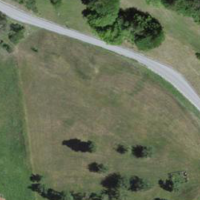
EUNIS habitat code: 24
Species observed at this site:
Pica pica
Nucifraga caryocatactes
Sylvia borin
Sylvia atricapilla
Erithacus rubecula
Periparus ater